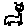
Label: cat